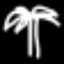
Label: palm tree